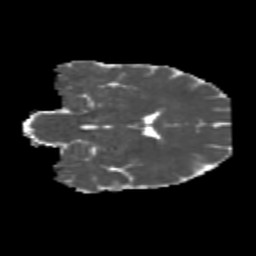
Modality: MD
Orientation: coronal
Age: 26
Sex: male
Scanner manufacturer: siemens
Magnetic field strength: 3 T
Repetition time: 1.8 s
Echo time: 0.07 s